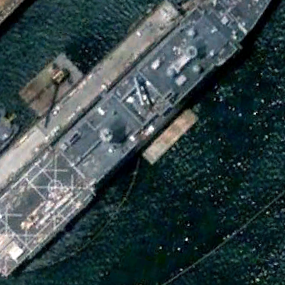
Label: combat